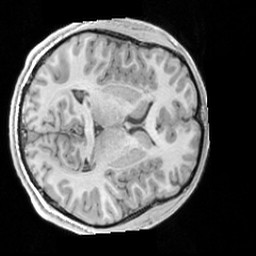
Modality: T1w
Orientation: axial
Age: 18
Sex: male
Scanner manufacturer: siemens
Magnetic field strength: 3 T
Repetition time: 1.63 s
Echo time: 0.00311 s